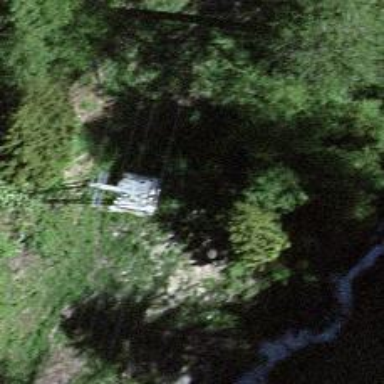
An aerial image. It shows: Pylon used for aerialway.